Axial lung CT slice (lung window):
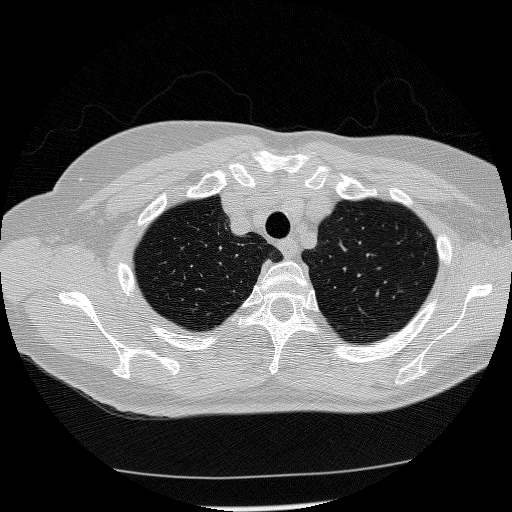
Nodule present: no